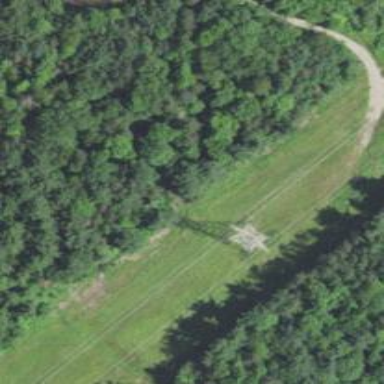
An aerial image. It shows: Lattice structure tower used for power transmission.